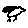
Label: bird